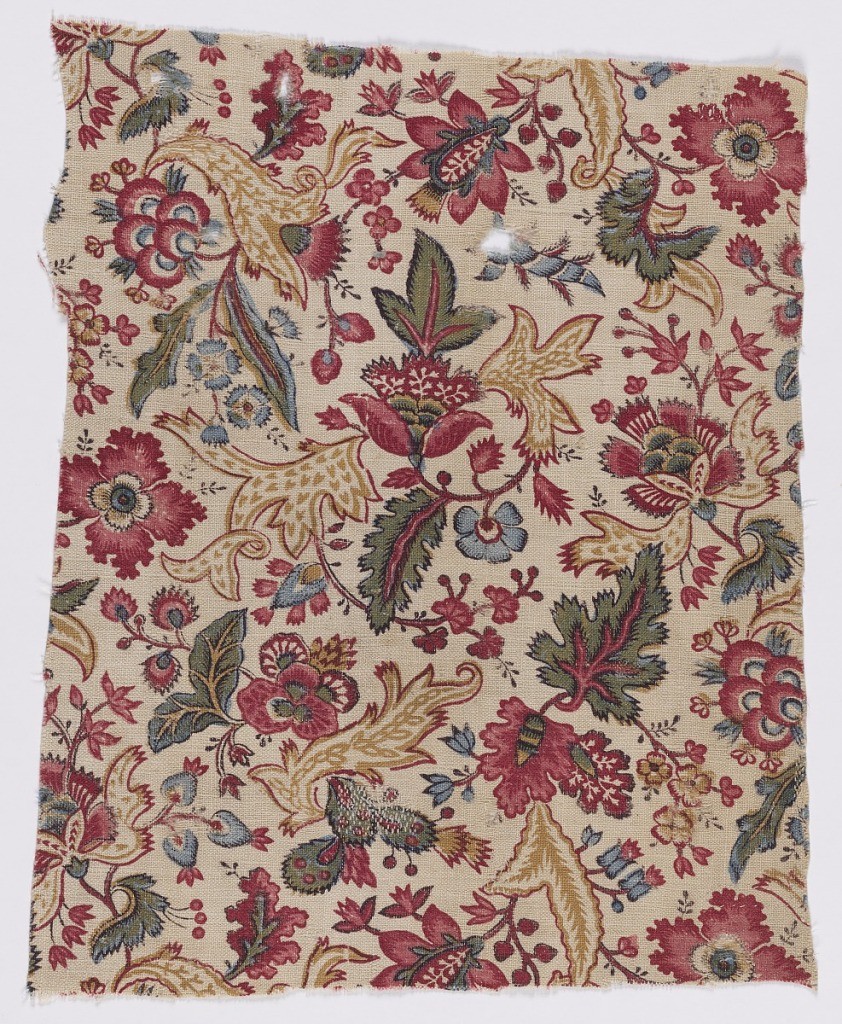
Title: Fragment
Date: mid-18th century
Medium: cotton Technique: block printed on plain weave
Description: Square cream-colored fragment in a design of flowers and leaves in an allover pattern in red, blue, yellow, green, light brown and black. Design reminscent of Indian calico with decorative florishes on the leaves.